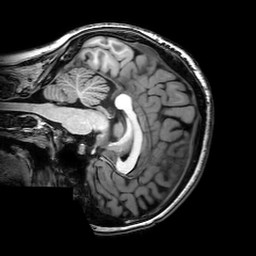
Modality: T1w
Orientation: sagittal
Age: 24
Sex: female
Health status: healthy
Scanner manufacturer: philips
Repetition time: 0.008169 s
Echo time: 0.00373 s